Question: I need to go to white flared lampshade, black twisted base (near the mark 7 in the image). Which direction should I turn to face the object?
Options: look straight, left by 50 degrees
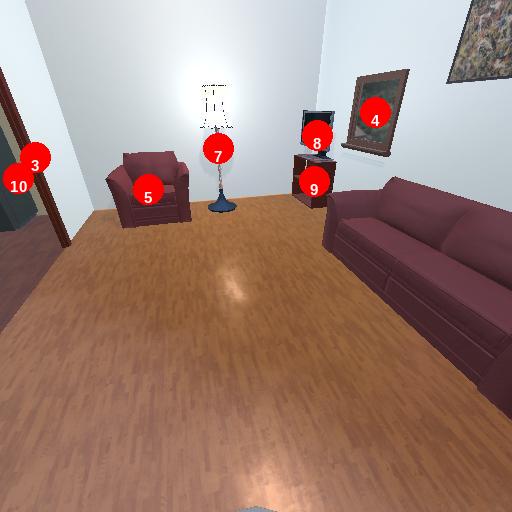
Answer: look straight